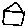
Label: house